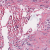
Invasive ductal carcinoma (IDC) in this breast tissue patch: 1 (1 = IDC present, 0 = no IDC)